Question: So I was trying to align a textarea inside of a div using the 'padding' property:
'''
#content {
background: #FFFFFF;
width: 80%;
height: 800px;
margin: 4em auto;
padding: 20px;
border-radius: 2px;
}
textarea {
width: 100%;
height: 790px;
}
'''
But it appears that the sides are uneven even so:

I was wondering how I could fix this so the sides are even?
> BONUS QUESTION: How can I make it so the text box is not scrollable if the text amount goes over the box size?
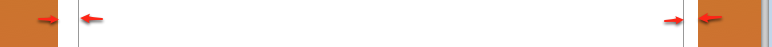
Answer: On the textarea set the border to 'none'. - set padding to 0
'''
textarea {
border: none; /*optional */
padding: 0;
height: 790px;
width: 100%;
}
'''
to remove the scrollbars add overflow: hidden
'''
textarea {
border: none;
height: 790px;
overflow: hidden;
width: 100%;
}
'''